Question: I have a php array that I assigned to a javascript variable with json_encode. The php array is numerical not associative.
Example: simpleArray[5][7]=1.50. I need to be able to access the 1.50 after the array has been json_encoded based on the index values.
PHP:
'''
$simpleArray= [];
foreach($childProducts as $child) { //cycle through simple products to find applicable
$simpleArray[$child->getVendor()][$child->getColor()] = $child->getPrice();
var_dump ($simpleArray);
}
'''
Javascript:
'''
var simpleArray = <?=json_encode($simpleArray)?>;
//..lots of unrelated code
for(var i=0; i < IDs.length; i++)
{
console.log(simpleArray);//see the picture of me below
var colorSelected = $j("#attribute92 option:selected").val(); //integer value
$j('.details'+data[i].vendor_id).append('<li class="priceBlock">$'+simpleArray[i][colorSelected]+'</li>');
}
'''
Console.log(simpleArray):

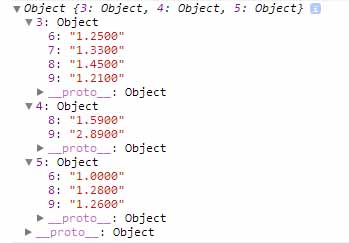
Answer: Here you are likely trying to access values that don't exist in your object:
'''
simpleArray[i][colorSelected]
'''
Based on your for loop definition, you can have 'i' values of 0, 1, 2 which don't exist in the object shown (which has properties at keys: 3,4,5). Also your for loop has no relation at all to the number of items in your object, which I am not sure is intended.
Also, 'colorSelected' derives it's value from a call to 'val()' which returns a string you you probably want to change the line where it is defined to:
'''
var colorSelected = parseInt($j("#attribute92 option:selected").val());
'''
This will make it an integer value.